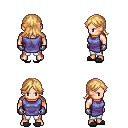
a pixel art fantasy rpg character, male body template, human, light skin, chain tabard jacket, white pants, light blonde loose hair, metal gloves, gray slippers, four views (front, back, left, right), 2x2 character sprite sheet, small pixel art, hard edges, no anti-aliasing